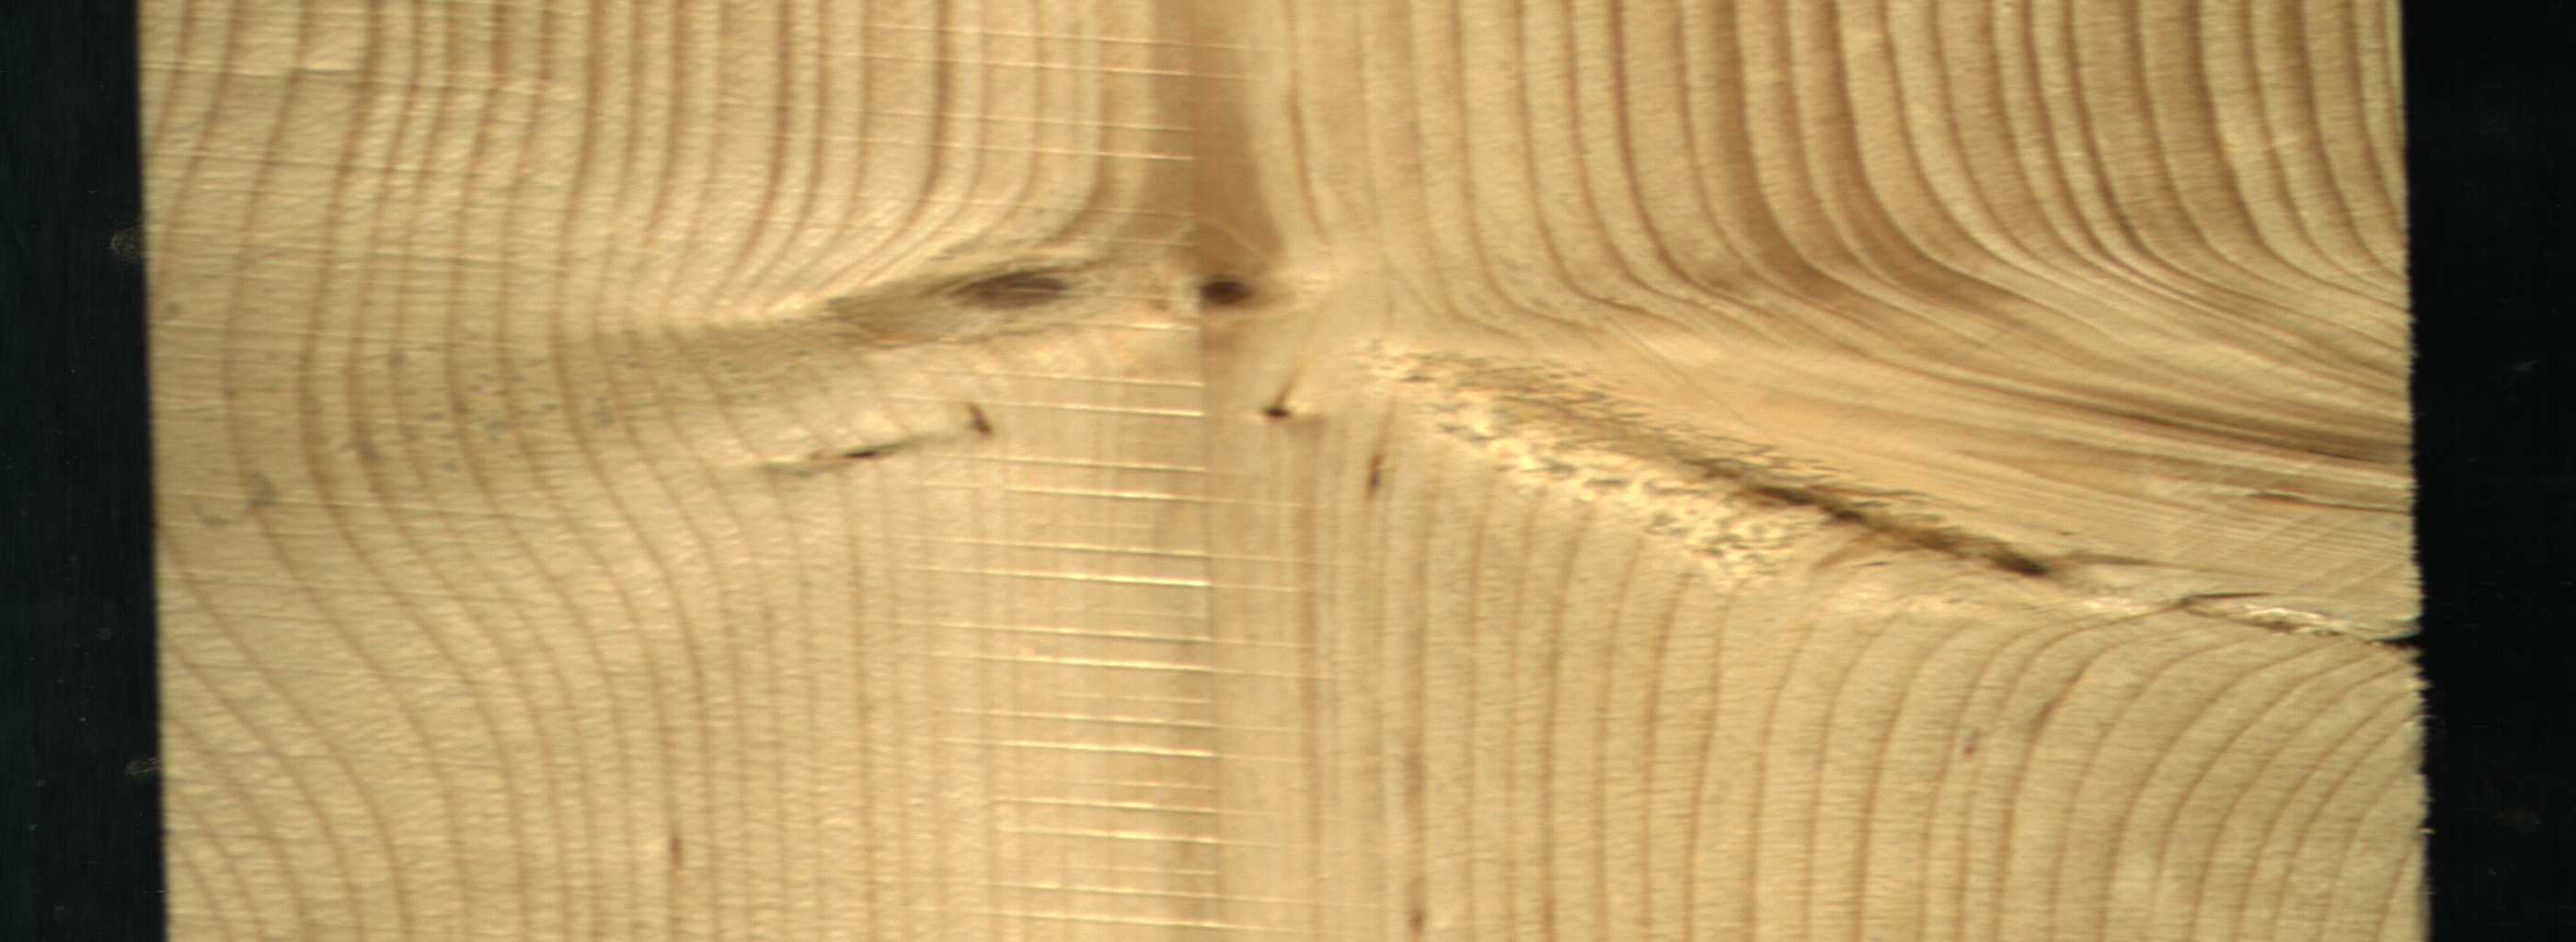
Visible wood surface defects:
Live_Knot
Live_Knot
Live_Knot